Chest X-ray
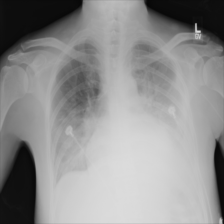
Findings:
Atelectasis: negative
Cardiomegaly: negative
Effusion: positive
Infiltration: positive
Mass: negative
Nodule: negative
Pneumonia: negative
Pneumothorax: negative
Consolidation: negative
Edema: negative
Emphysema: negative
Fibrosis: negative
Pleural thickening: negative
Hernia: negative